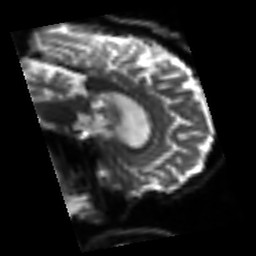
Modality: sbref
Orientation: sagittal
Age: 75
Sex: male
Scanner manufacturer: siemens
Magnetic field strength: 3 T
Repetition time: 3.2 s
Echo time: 0.081 s